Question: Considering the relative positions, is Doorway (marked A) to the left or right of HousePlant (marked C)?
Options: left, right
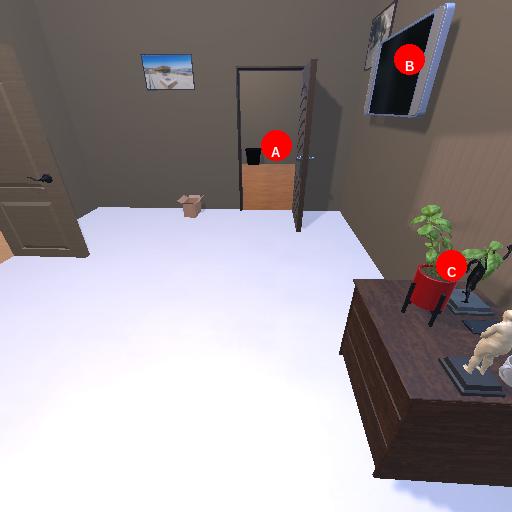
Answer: left